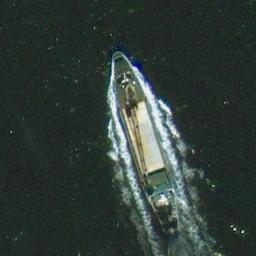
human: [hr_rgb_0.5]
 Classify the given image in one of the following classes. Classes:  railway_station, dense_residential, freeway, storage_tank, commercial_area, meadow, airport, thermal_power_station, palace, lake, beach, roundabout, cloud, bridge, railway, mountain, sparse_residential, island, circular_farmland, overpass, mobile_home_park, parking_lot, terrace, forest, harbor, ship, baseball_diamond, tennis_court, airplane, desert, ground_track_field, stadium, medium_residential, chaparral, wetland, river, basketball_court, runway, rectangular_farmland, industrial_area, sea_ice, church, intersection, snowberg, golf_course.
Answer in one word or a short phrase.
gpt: ship